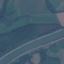
Label: River